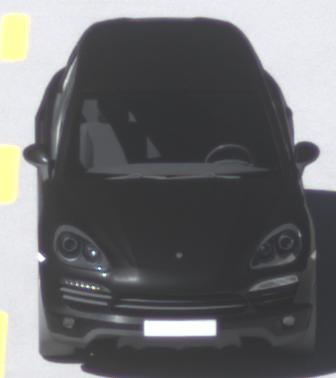
Make: Porsche
Model: Cayenne
Detailed model: Cayenne (958)
Model produced from: 2010/05
Model produced until: 2014/07
Doors: 5
Color: black
Road condition: dry road
Daytime: midday
Contrast: high contrast